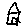
Label: house